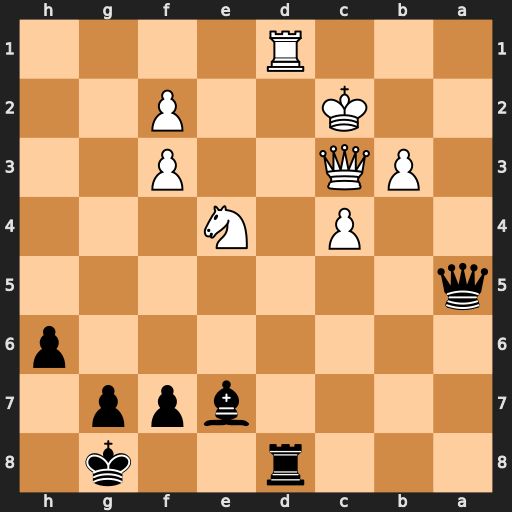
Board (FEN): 3r2k1/4bpp1/7p/q7/2P1N3/1PQ2P2/2K2P2/3R4
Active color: b
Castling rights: -
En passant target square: -
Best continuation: Qa2+ Qb2 Qxb2+ Kxb2 Rxd1